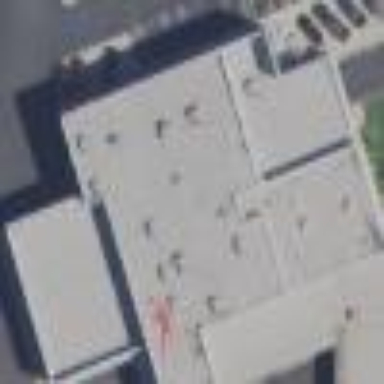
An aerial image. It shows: Building that houses car shop.